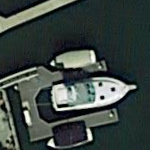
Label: Civil_yacht